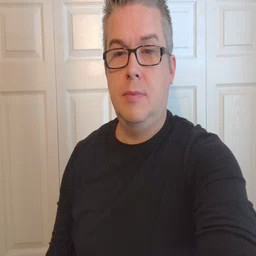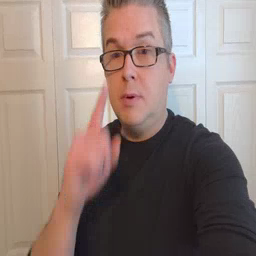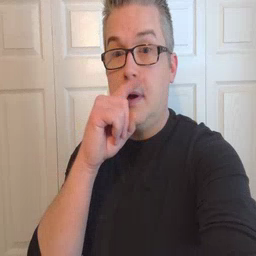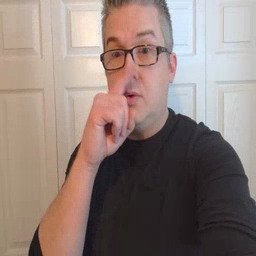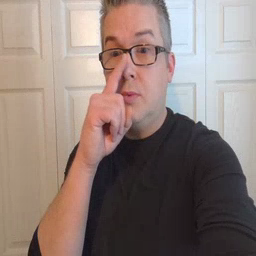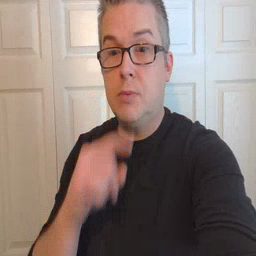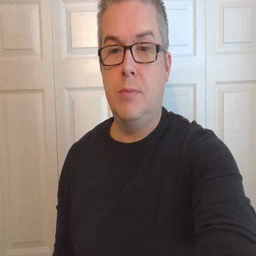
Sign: mouse